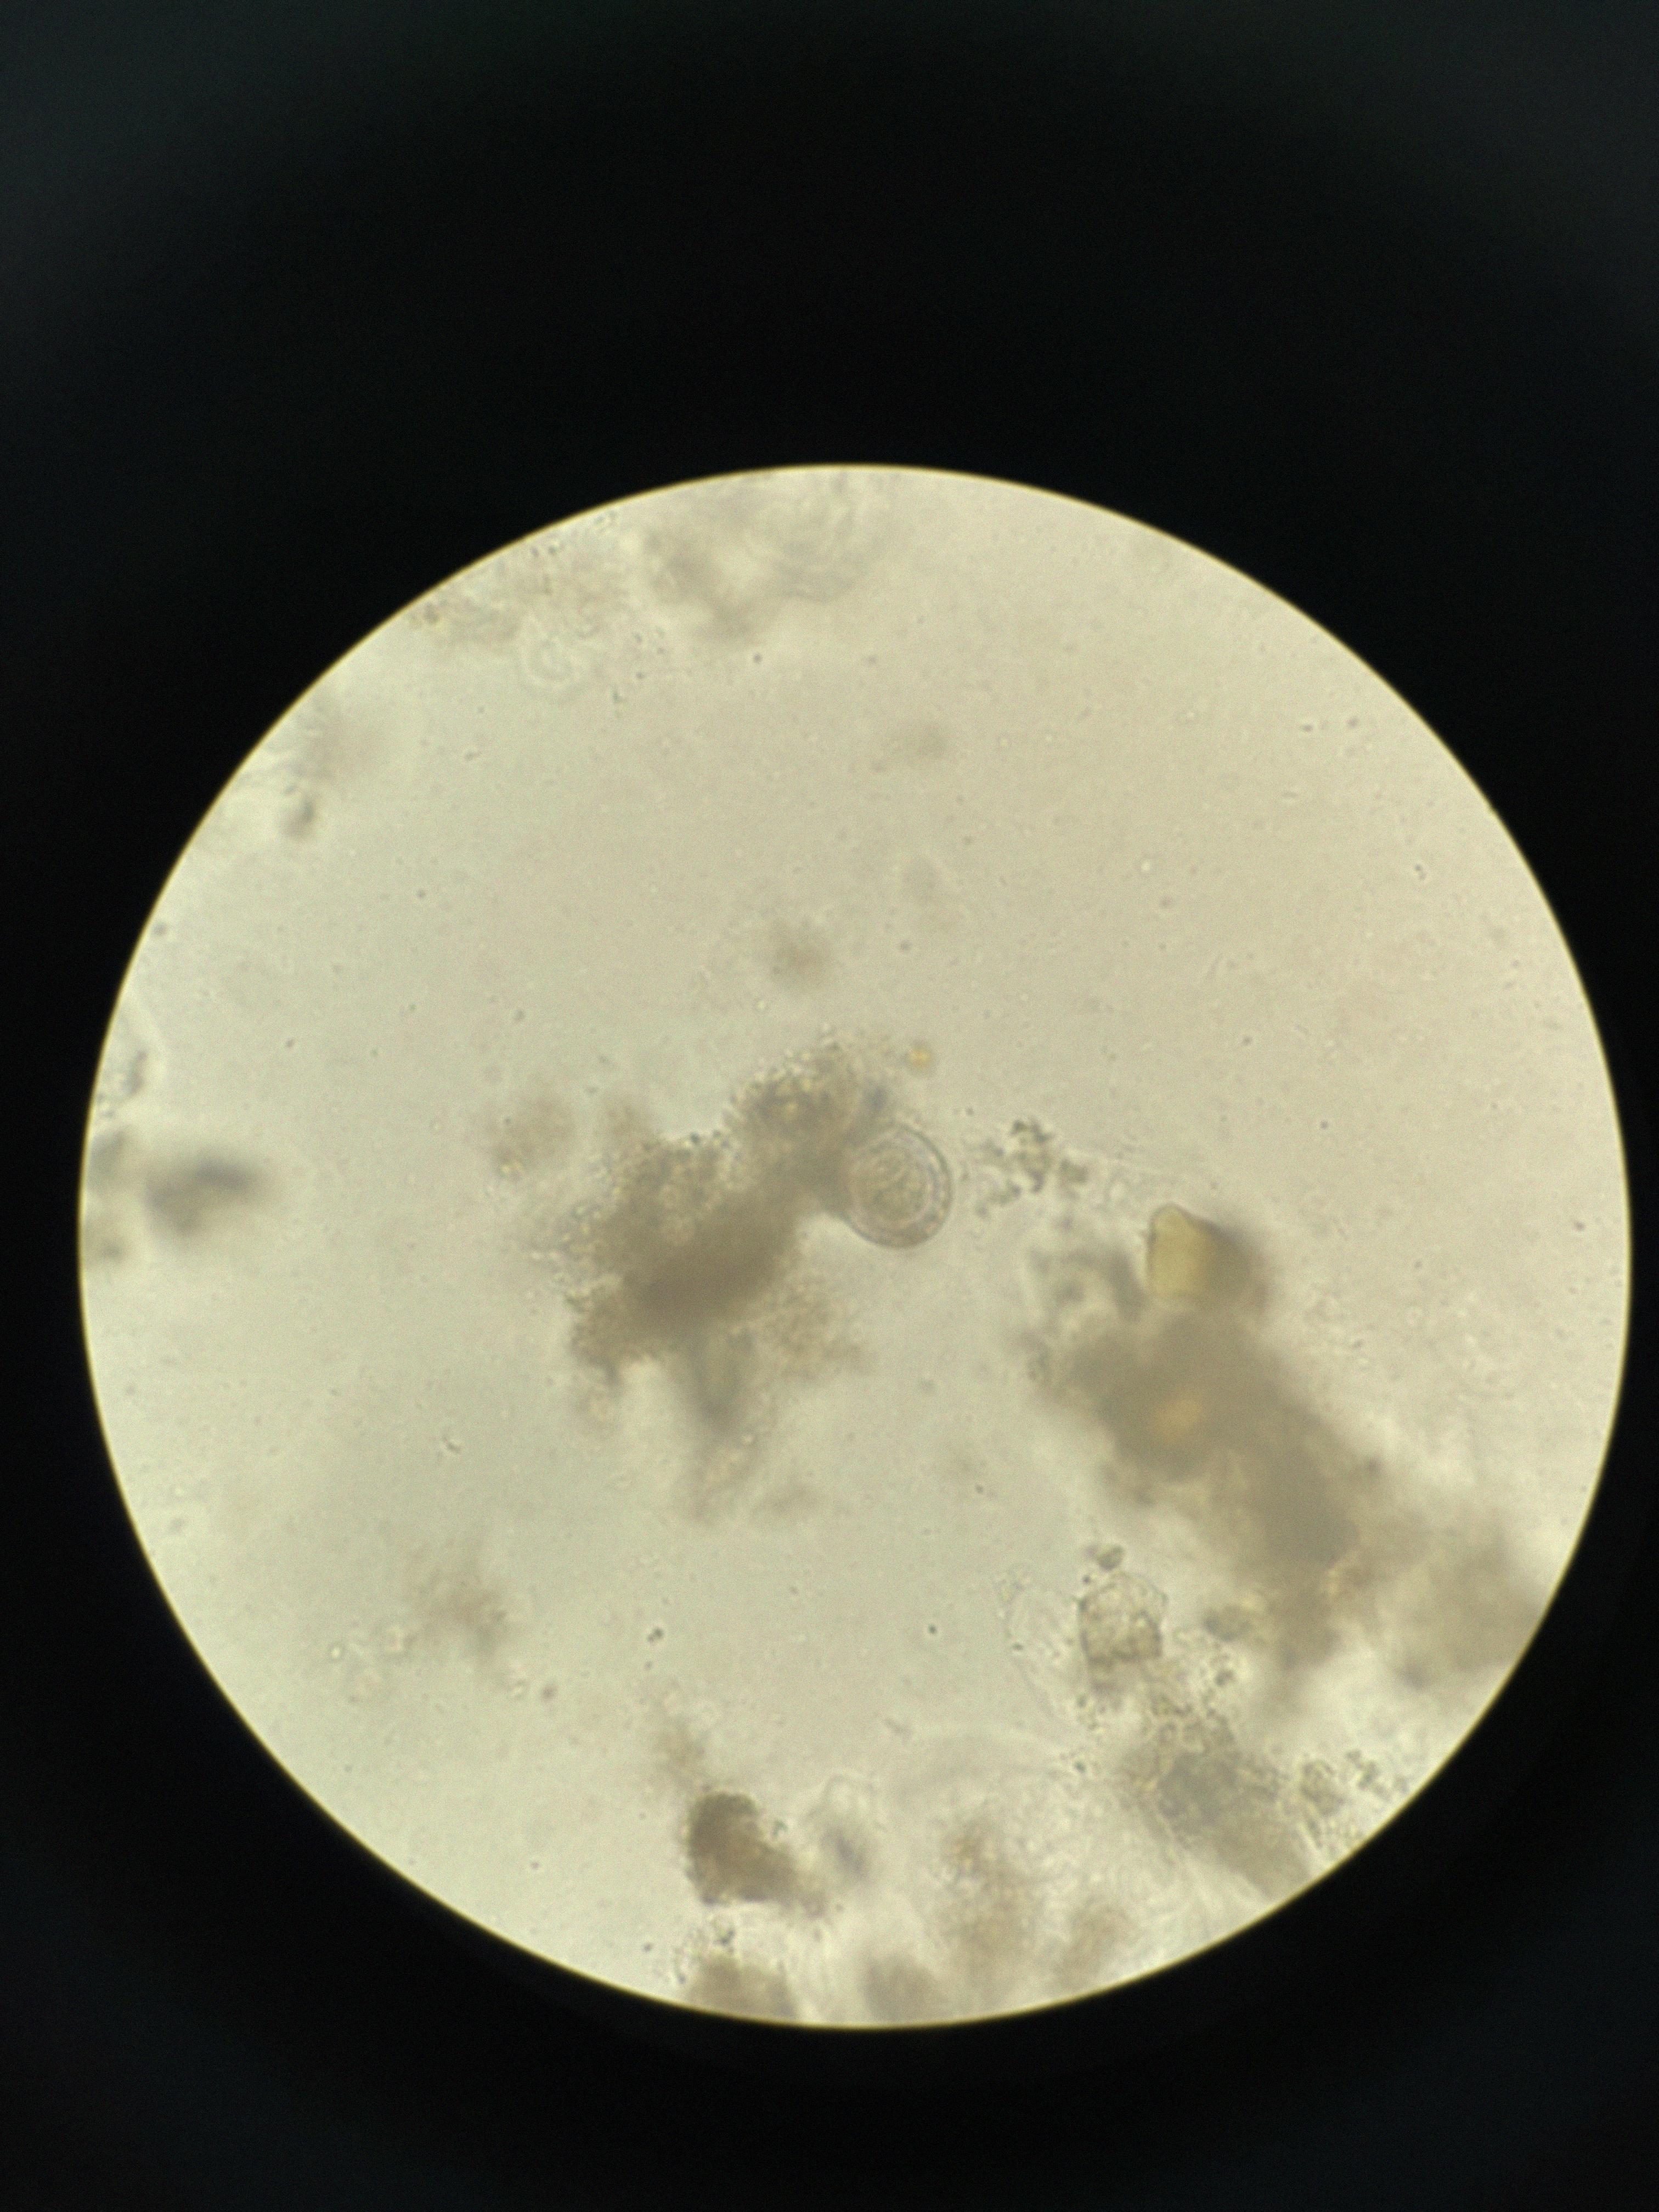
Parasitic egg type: Hymenolepis nana